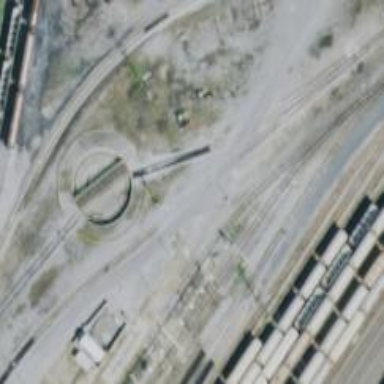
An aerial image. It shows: Railway siding for service.